Interaction volume radius: 5 \u00c5
Interaction volume height: 10 \u00c5
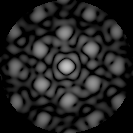
Disorder parameter: 0.3237